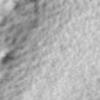
Label: no_change